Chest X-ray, PA view. Patient: 47 years old, sex F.
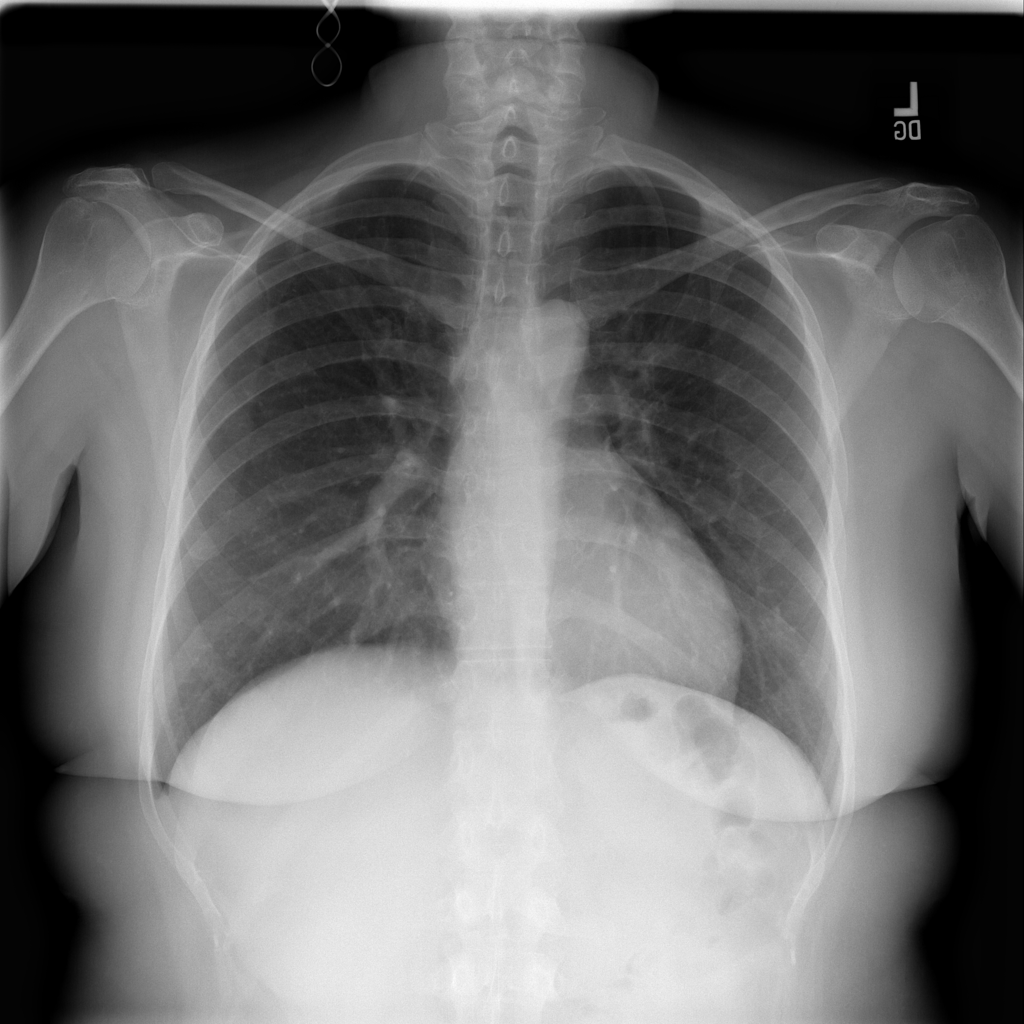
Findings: No Finding